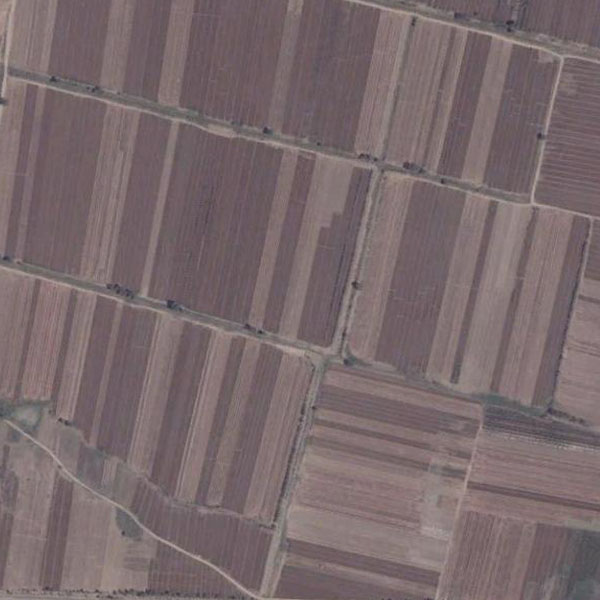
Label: Farmland